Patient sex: M
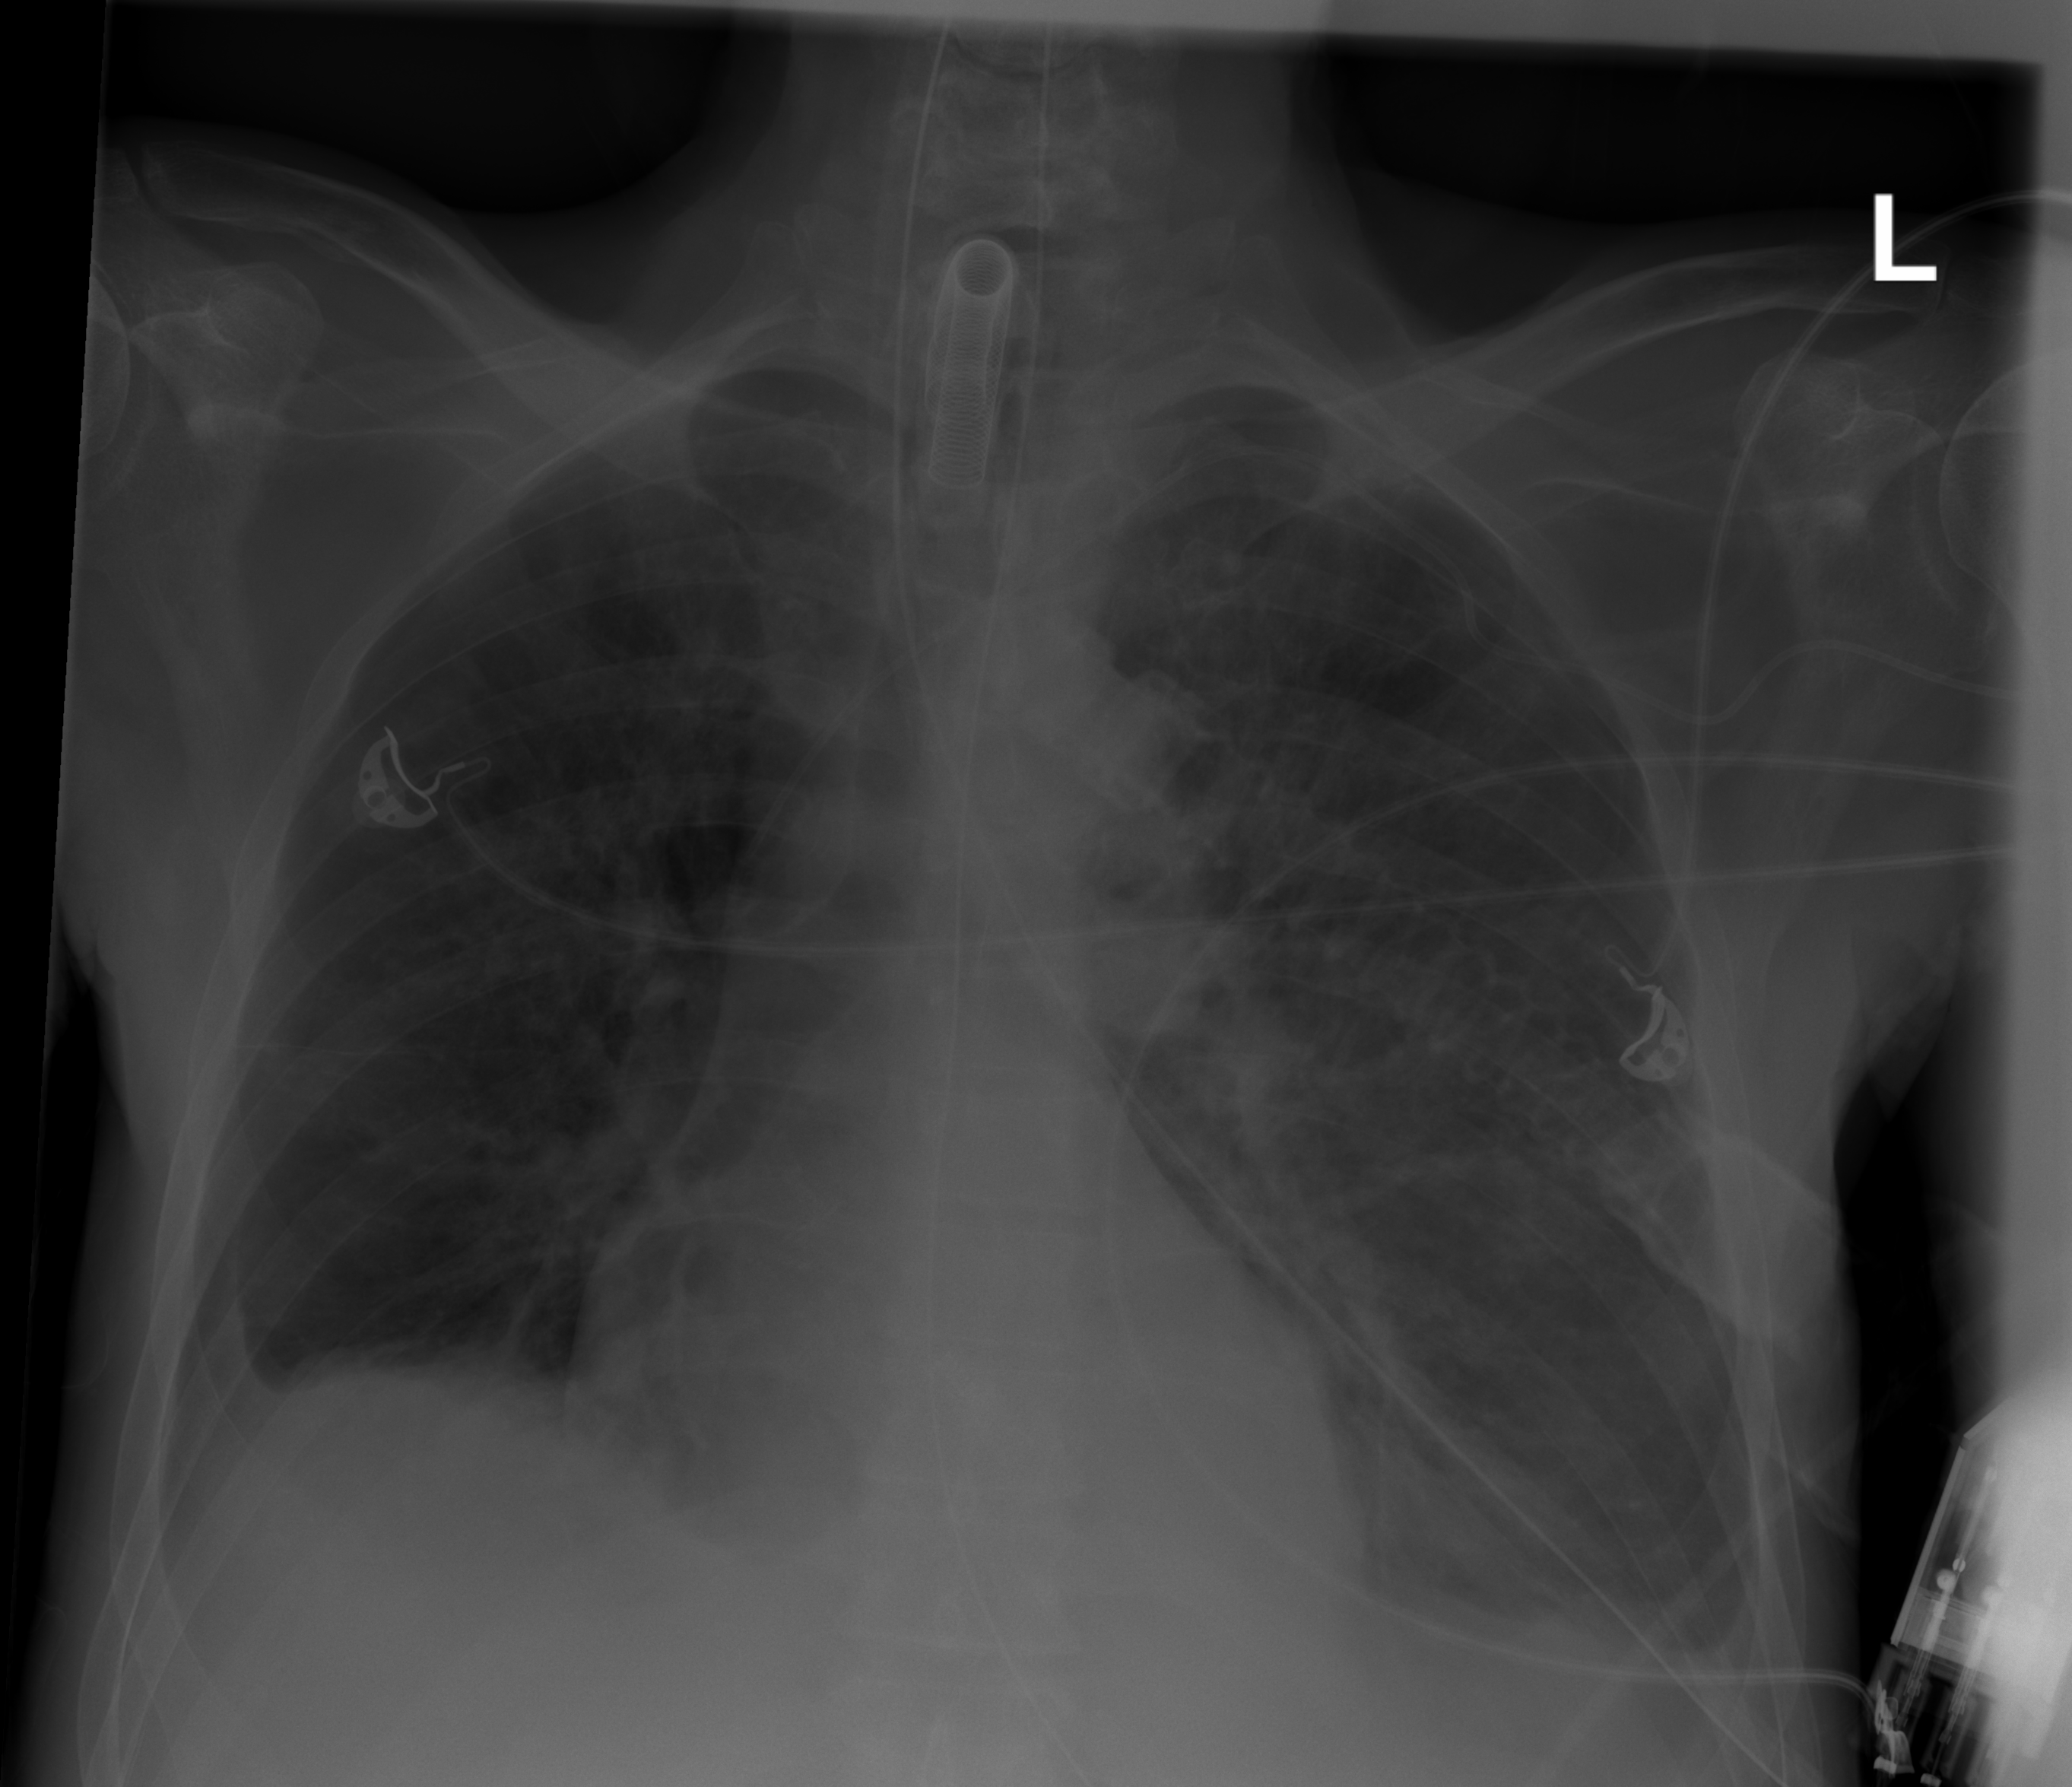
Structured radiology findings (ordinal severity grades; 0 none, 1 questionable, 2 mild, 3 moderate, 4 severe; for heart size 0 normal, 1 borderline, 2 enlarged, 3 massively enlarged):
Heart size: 0
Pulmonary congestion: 2
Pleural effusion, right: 2
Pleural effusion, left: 2
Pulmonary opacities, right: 2
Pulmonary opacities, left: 2
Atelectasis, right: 2
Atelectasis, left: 2